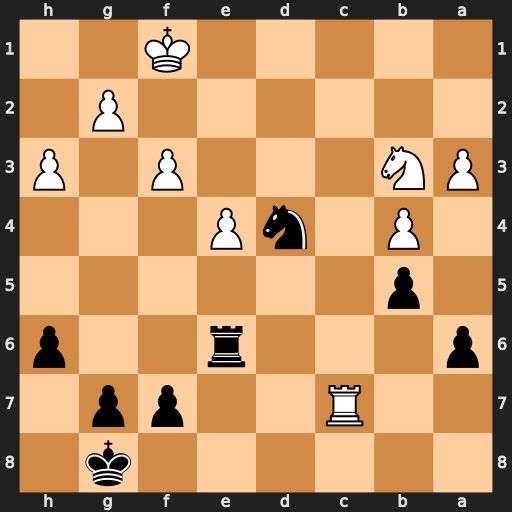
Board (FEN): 6k1/2R2pp1/p3r2p/1p6/1P1nP3/PN3P1P/6P1/5K2
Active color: b
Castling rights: -
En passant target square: -
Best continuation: Nxb3 Rc8+ Kh7